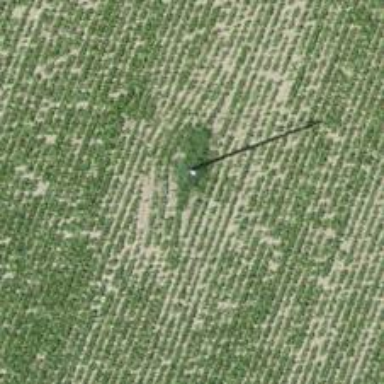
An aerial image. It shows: Power pole.